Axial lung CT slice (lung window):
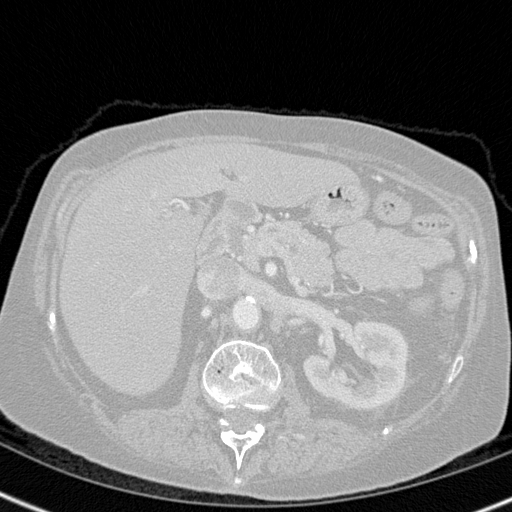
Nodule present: no